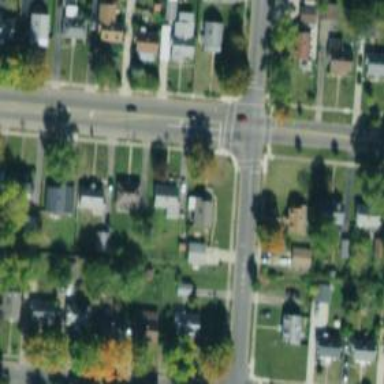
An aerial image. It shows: Road crossing that is both marked and unmarked.